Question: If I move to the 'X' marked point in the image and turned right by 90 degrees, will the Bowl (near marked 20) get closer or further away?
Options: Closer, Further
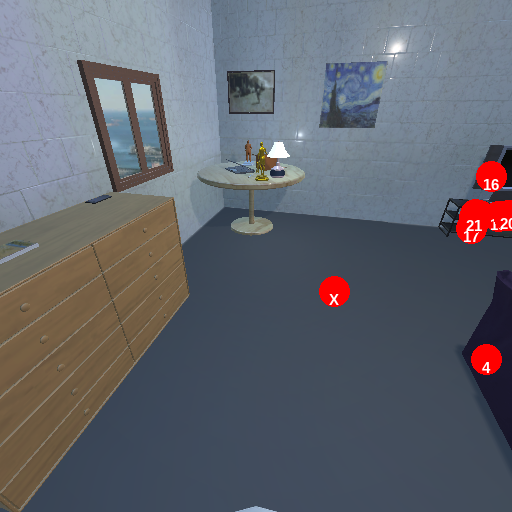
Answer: Closer